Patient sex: M
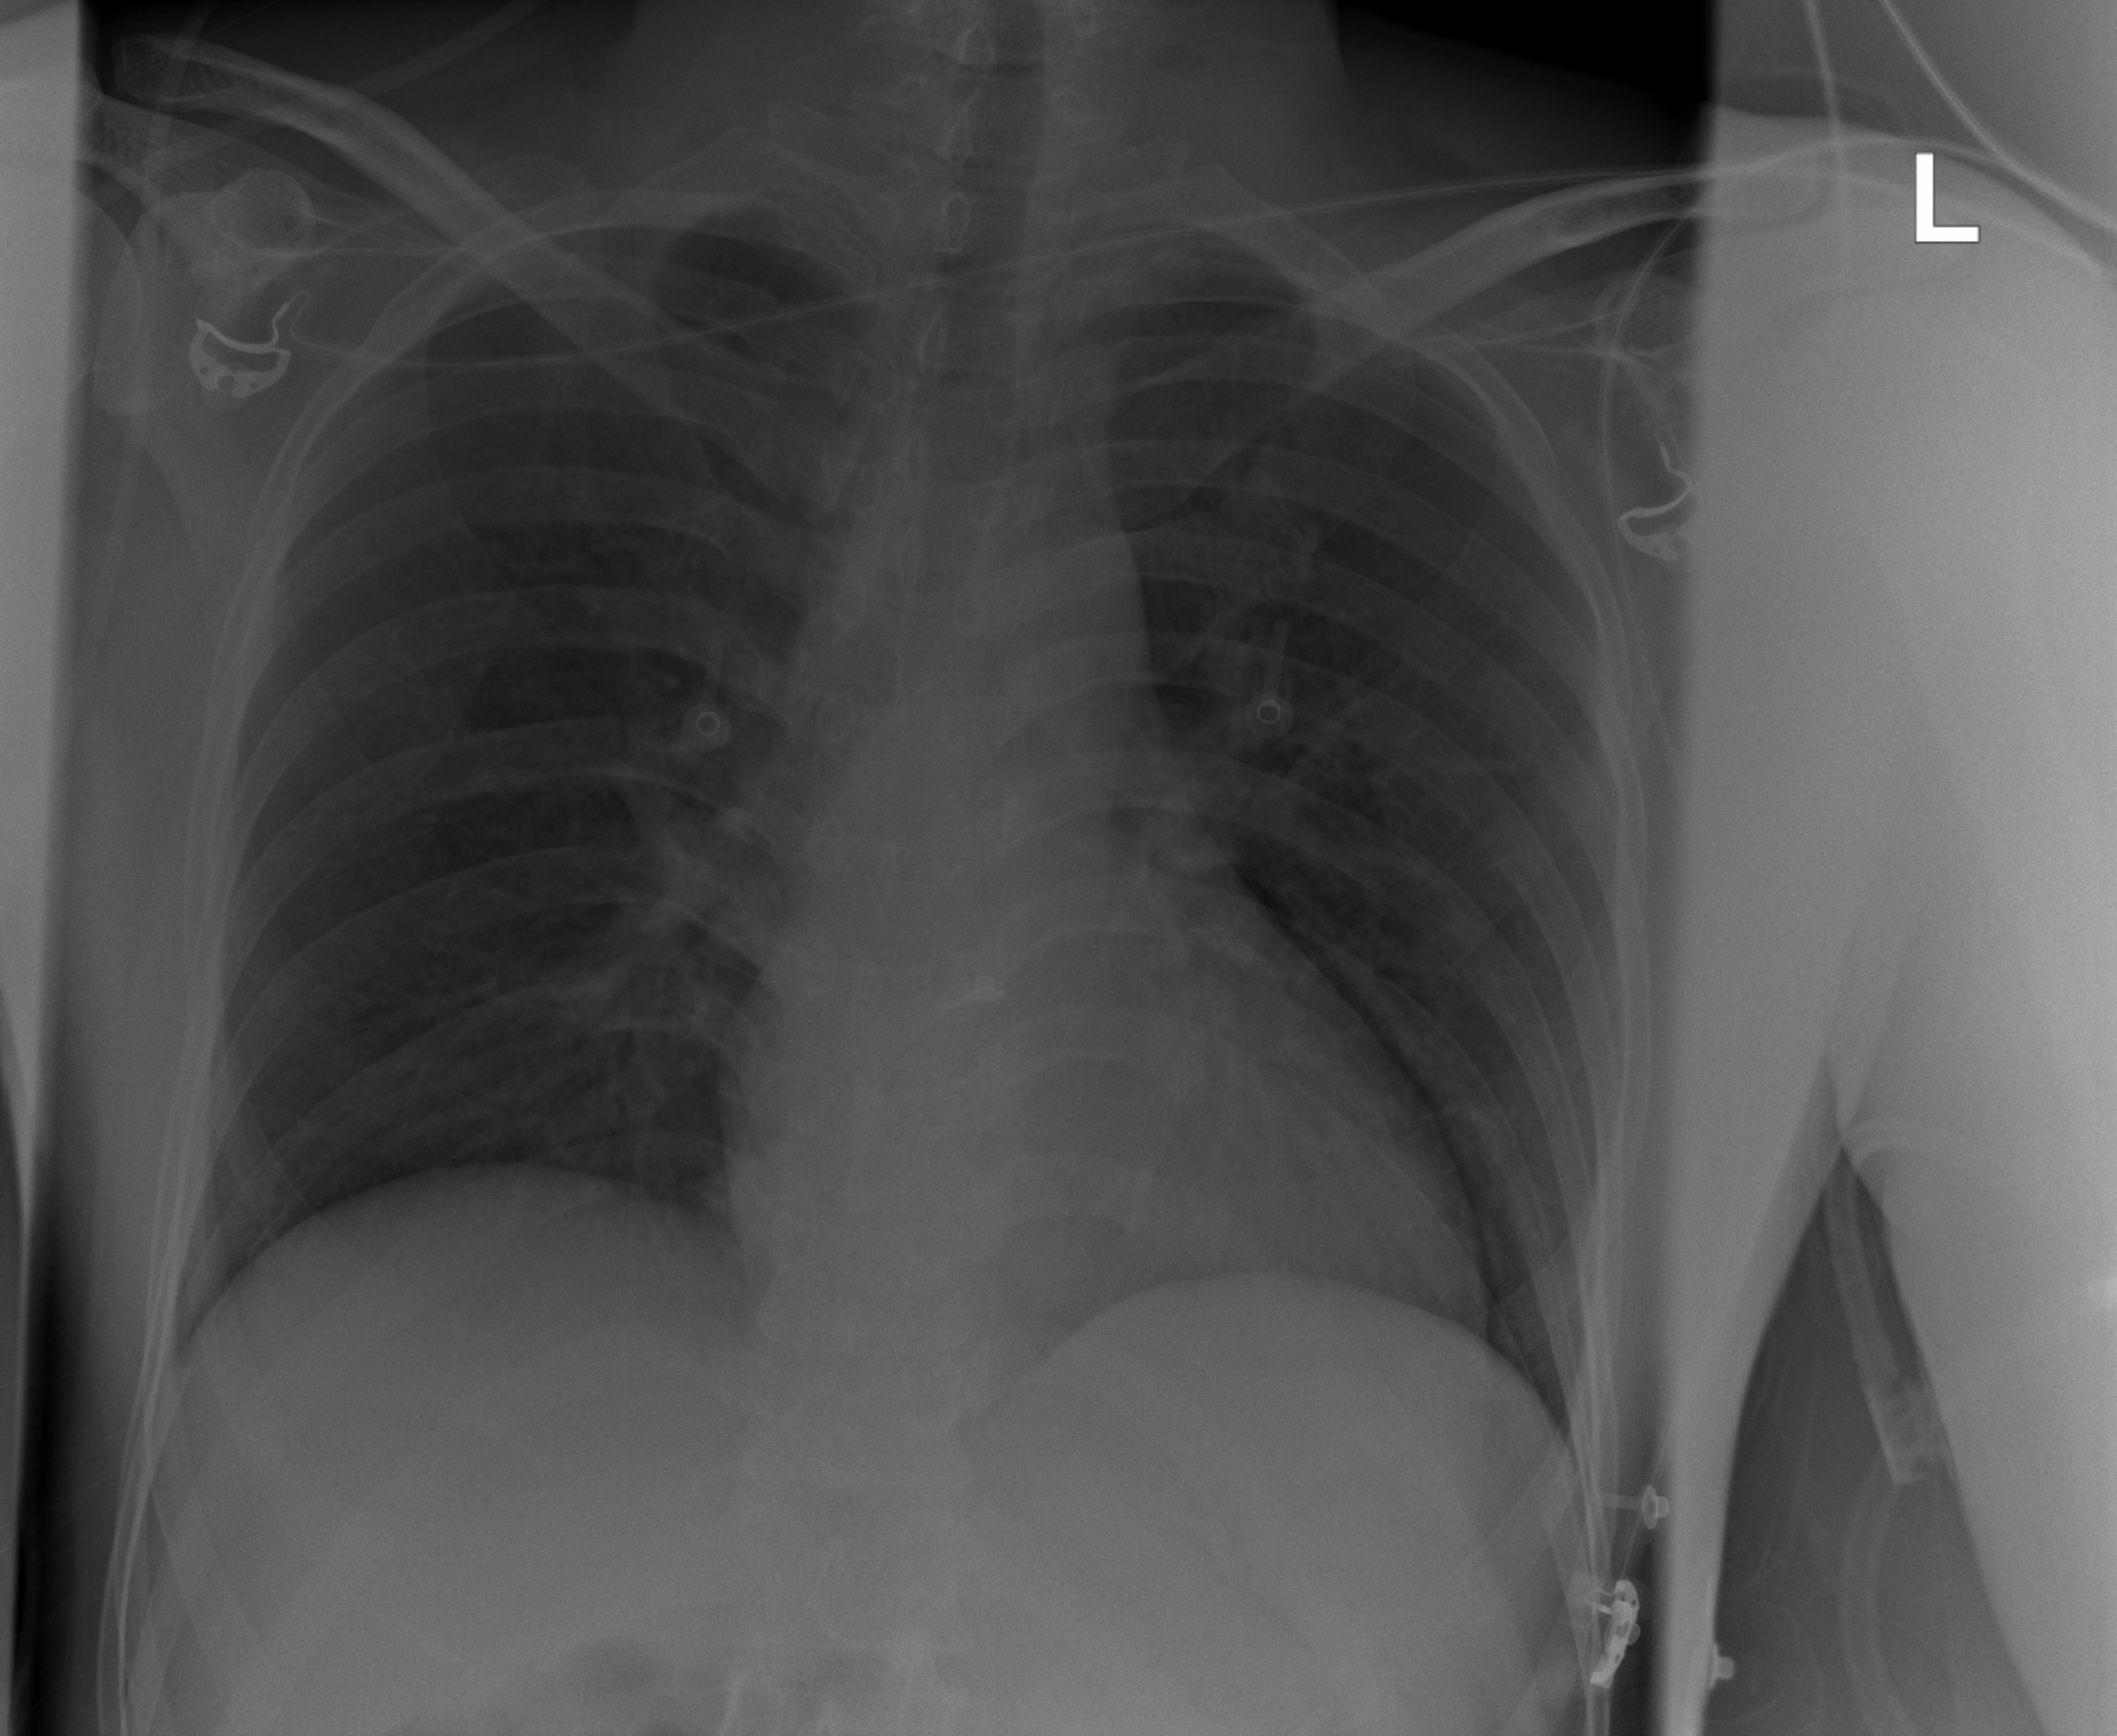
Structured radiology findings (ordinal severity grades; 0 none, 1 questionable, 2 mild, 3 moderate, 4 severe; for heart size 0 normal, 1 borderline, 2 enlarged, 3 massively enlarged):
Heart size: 0
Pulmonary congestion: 1
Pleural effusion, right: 0
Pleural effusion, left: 0
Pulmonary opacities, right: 0
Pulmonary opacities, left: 0
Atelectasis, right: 0
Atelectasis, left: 0